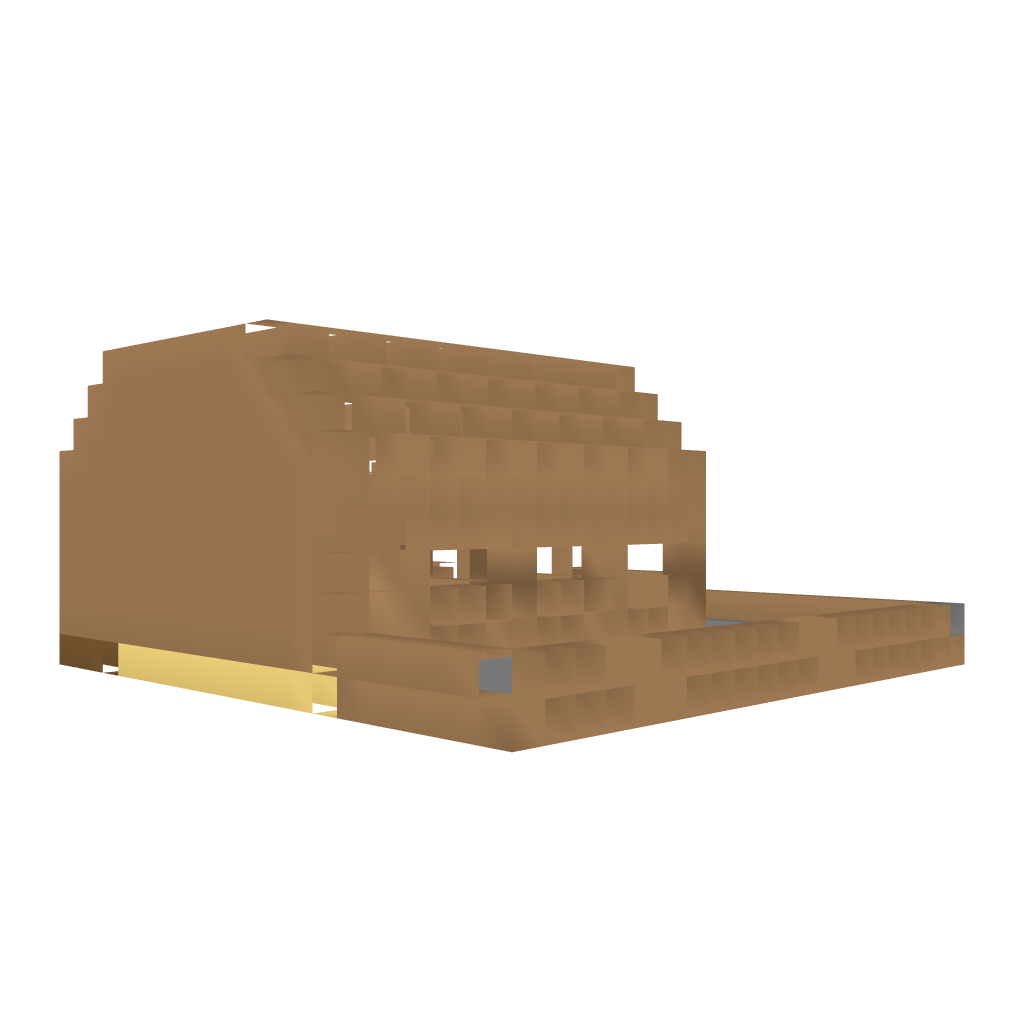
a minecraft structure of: medium horse stable bad low quality